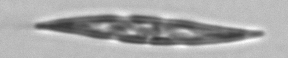
Label: Pleurosigma